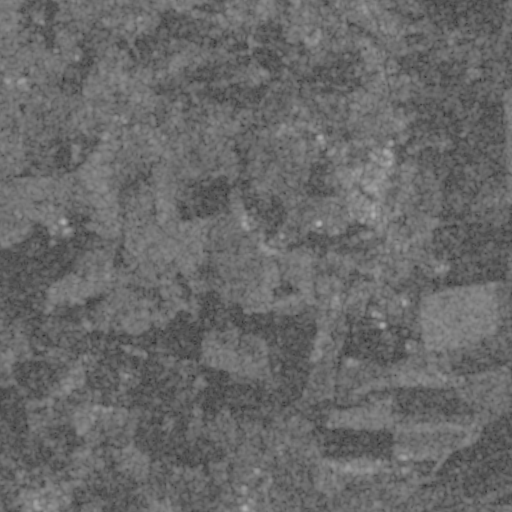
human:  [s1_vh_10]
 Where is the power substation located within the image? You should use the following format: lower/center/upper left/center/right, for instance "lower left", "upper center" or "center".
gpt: The power substation is located in the right of the image.
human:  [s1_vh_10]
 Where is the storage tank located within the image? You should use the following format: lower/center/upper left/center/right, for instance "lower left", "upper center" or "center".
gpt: The storage tank is located in the upper right of the image.
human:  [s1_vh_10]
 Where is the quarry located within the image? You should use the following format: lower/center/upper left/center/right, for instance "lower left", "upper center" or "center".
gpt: There is no quarry in the image.

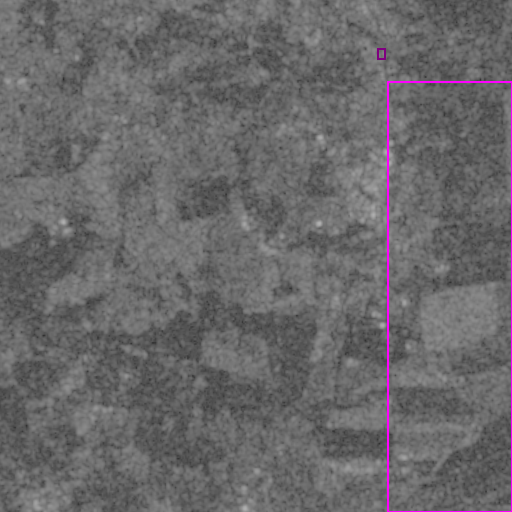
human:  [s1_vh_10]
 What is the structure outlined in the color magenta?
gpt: The structure outlined in magenta is a crop field.
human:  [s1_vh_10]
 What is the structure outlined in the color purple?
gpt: The structure outlined in purple is a park.
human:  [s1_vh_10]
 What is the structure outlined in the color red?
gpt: There is no red outline.